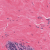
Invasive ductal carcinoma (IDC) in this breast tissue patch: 0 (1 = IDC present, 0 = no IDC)